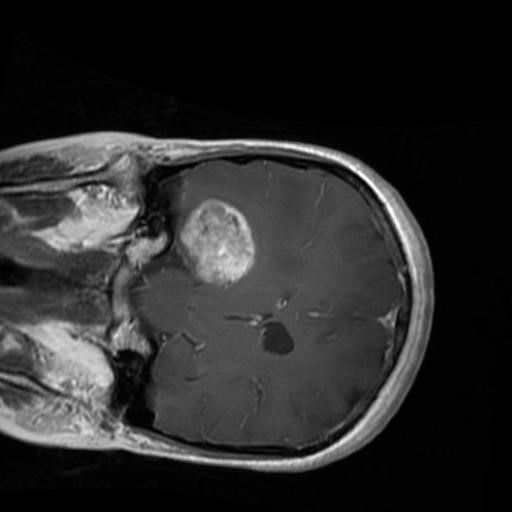
Label: brain_glioma